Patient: sex M, age 61
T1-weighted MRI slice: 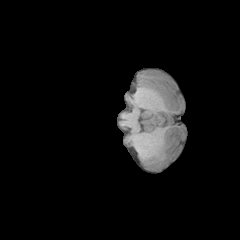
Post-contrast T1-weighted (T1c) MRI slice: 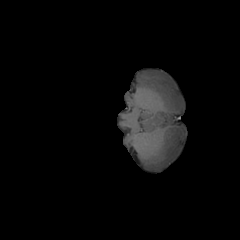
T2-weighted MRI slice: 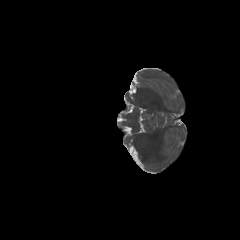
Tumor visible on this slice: no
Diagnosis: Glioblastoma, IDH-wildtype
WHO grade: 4